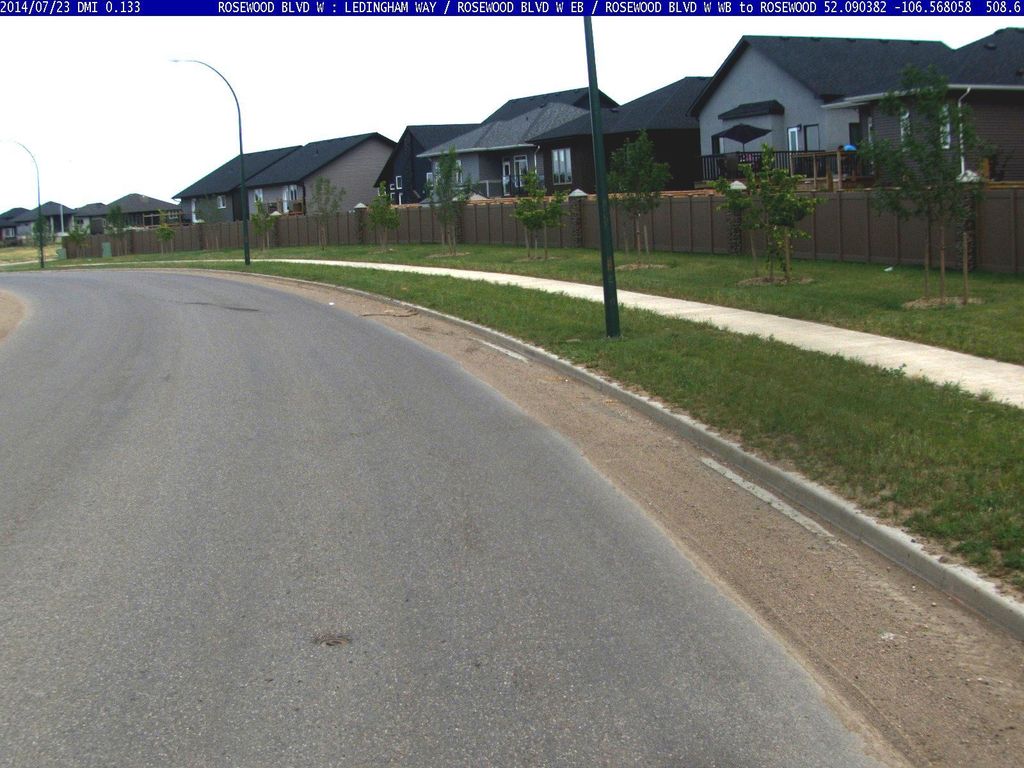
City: saskatoon